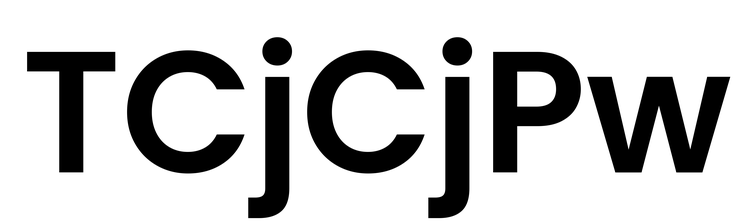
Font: Poppins-SemiBold